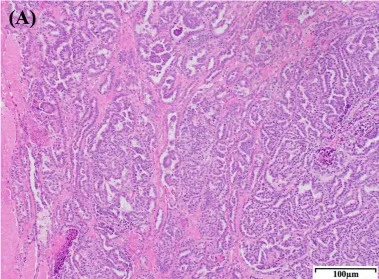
Histopathological features of the right renal mass in a dog with a papillary RCC. (A) Histological section showing a papillary RCC. The tumor consists of densely packed, well-defined, and non-encapsulated neoplastic polygonal cells arranged in a palisading pattern. The neoplastic cells form ducts, papillary projections, and lobules on a fine fibrovascular stroma. H&E staining: magnification, 100x; scale bar, 100 mum.
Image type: pathology (h&e)